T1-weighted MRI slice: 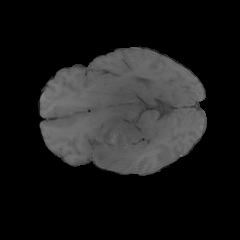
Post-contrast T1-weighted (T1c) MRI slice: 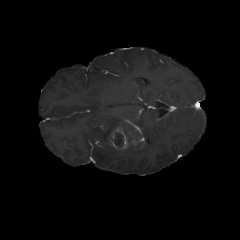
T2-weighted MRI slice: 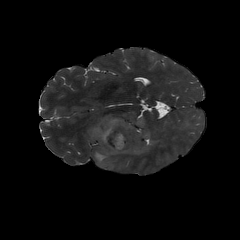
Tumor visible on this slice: yes